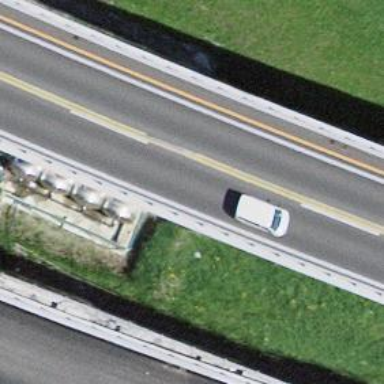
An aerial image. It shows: Bridge over motorway.